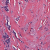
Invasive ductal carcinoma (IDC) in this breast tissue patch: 1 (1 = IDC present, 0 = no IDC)